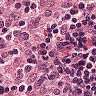
Metastatic tissue present: no